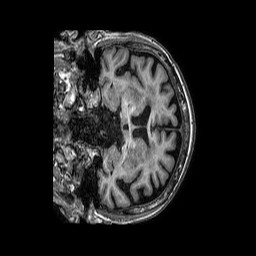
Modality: T1w
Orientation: coronal
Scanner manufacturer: philips
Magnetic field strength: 3 T
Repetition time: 0.006762 s
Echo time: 0.003054 s